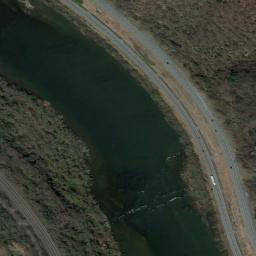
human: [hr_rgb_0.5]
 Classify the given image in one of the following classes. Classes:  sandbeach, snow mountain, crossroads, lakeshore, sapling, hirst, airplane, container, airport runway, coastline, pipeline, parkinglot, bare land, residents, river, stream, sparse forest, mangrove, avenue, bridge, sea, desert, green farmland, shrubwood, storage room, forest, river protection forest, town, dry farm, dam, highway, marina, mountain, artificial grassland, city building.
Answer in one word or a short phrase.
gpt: river